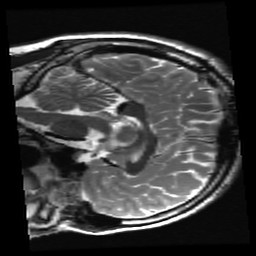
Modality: T2w
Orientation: sagittal
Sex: male
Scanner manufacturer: ge
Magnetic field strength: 3 T
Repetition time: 5 s
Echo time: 0.1012 s